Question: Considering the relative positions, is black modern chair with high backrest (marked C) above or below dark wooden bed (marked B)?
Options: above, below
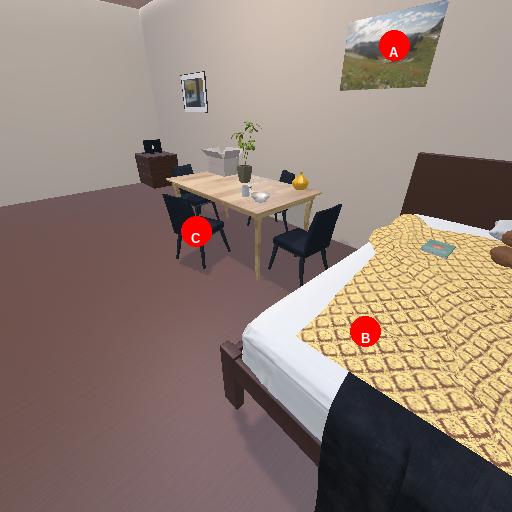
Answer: above